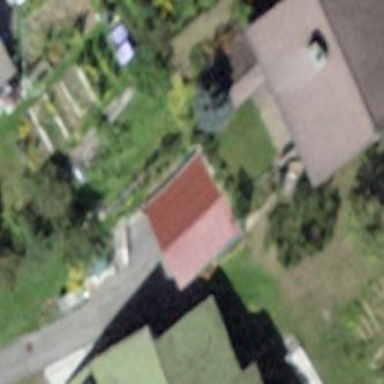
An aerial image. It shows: Garage.